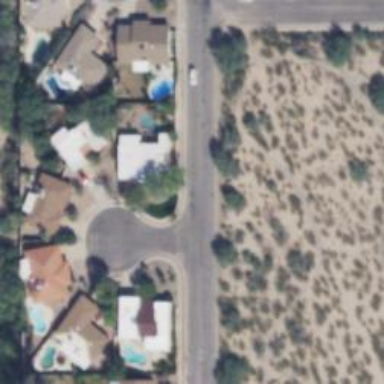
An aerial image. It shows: Residential road.